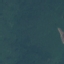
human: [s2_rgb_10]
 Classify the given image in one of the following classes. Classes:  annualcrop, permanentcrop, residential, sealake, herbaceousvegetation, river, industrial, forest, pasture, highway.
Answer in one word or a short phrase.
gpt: Forest